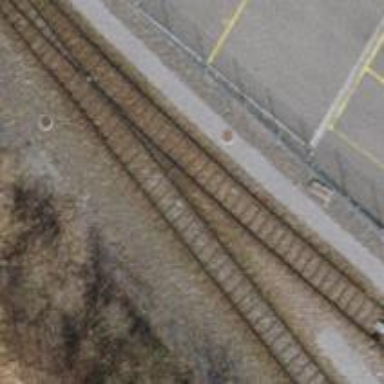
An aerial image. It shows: Single railway spur track.